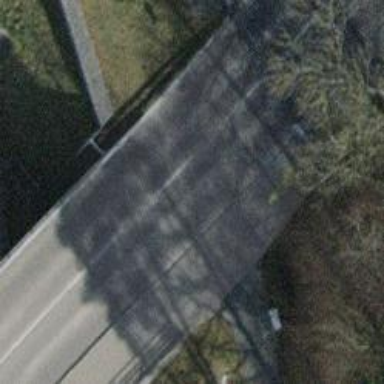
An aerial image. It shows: Asphalt track with grade 1 tracktype.